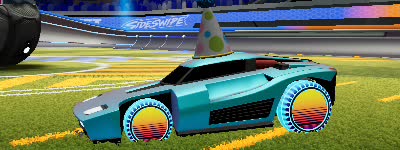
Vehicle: breakout